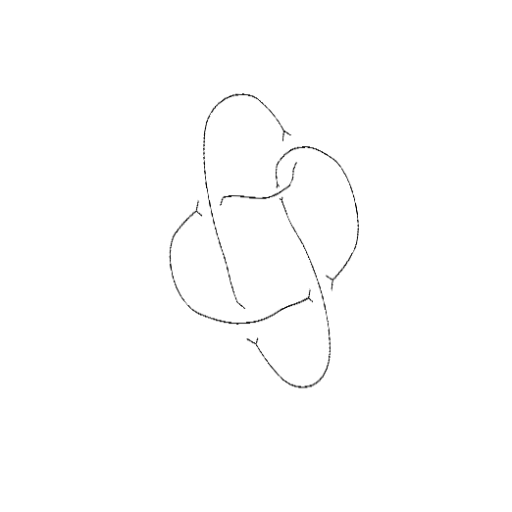
Crossing number: 5